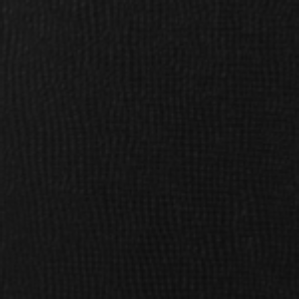
Label: frost